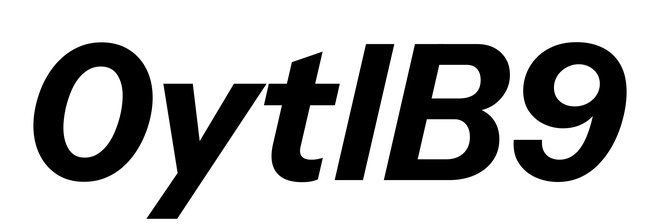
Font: InstrumentSans-Italic_Bold_Italic